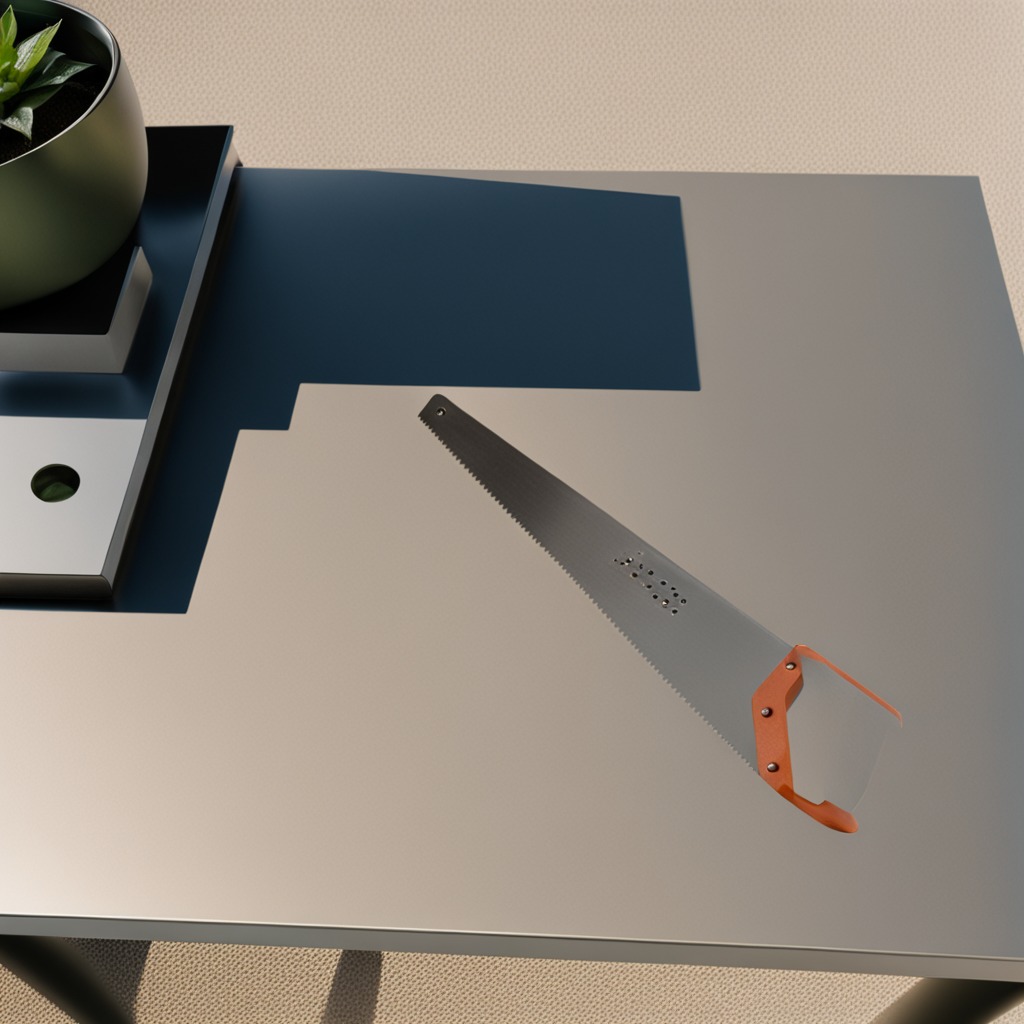
A metal saw is lying on the table in a temporary outdoor tool station.